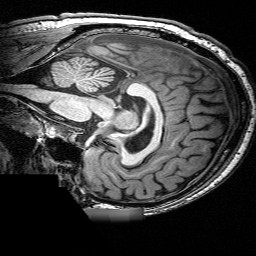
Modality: T1w
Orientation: sagittal
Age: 49
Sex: male
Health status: ill
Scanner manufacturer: siemens
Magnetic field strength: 3 T
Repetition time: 0.0025 s
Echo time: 0.00336 s